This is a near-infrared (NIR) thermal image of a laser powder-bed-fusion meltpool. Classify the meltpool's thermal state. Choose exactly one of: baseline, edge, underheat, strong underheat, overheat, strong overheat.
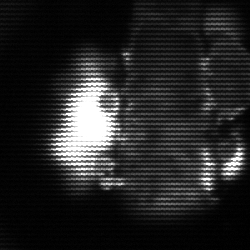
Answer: strong underheat